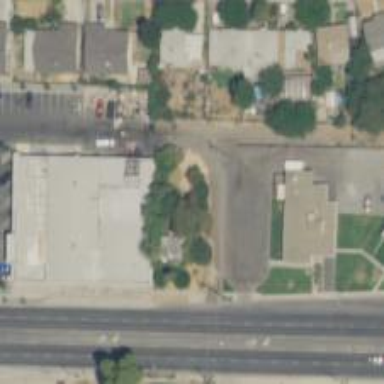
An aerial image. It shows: Alleyway designated as service road.